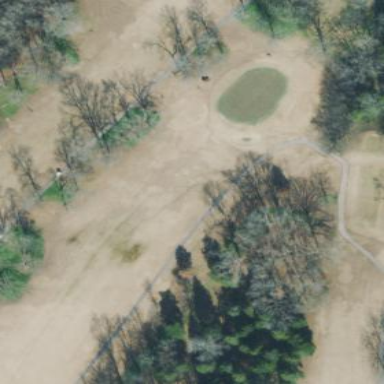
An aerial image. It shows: Path for both road and golf.